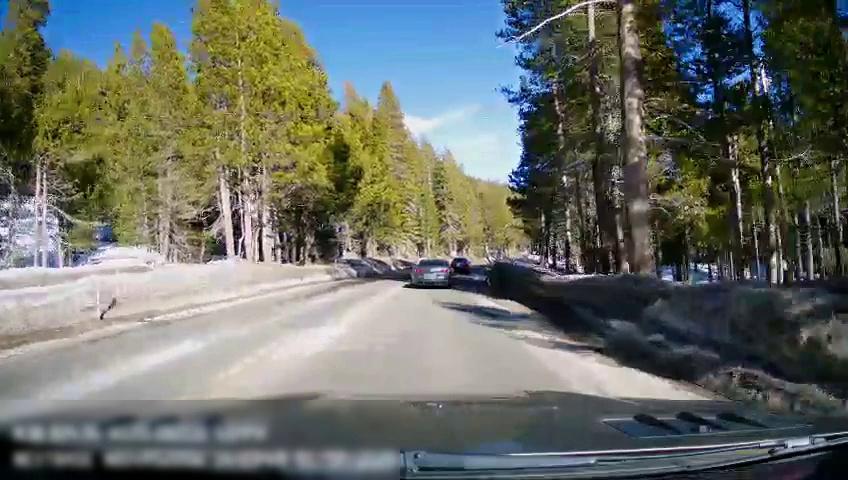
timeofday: Day
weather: Sunny
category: Drivable Space
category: Vehicles | Car
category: Vehicles | Car